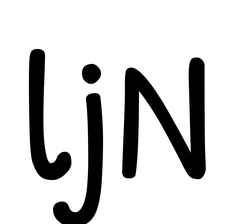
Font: PatrickHand-Regular